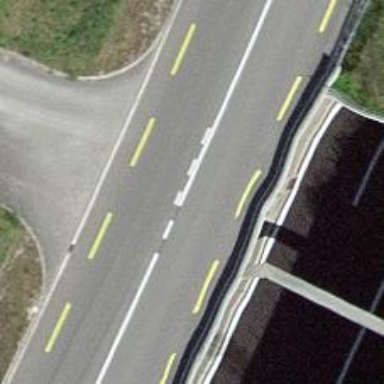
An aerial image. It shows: Primary highway with dedicated lane for cyclists.